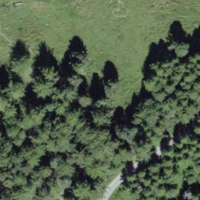
EUNIS habitat code: 43
Species observed at this site:
Rhododendron ferrugineum